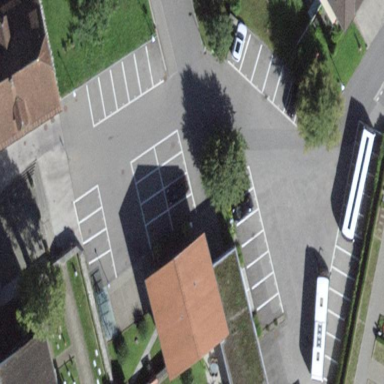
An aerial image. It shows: Parking area.